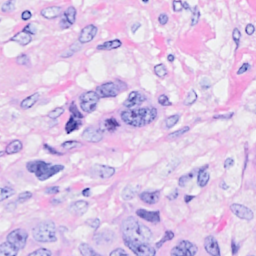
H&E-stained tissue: Breast